Question: How do you extend the axis line in R to cover the extent of your data? For example, in

my data goes to about 2100 and I would like the line for the x axis to go that far, but not make a tickmark or label at 2100. Is this even possible in R?
Here is the code used to make the above plot:
'''
hist(x,breaks=50,xlab="...",main="",xlim=c(0,2100))
'''
Thanks.
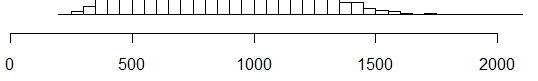
Answer: You need to use two axis commands; one for the axis line and another for the ticks and labels.
'''
set.seed(2); x <- rlnorm(1000, log(130))
hist(x, breaks=seq(0, 3000, by=200), xlim=c(0,2100), xaxt="n")
axis(1, at=c(0,2100), labels=c("",""), lwd.ticks=0)
axis(1, at=seq(0 , 2000, by=200), lwd=0, lwd.ticks=1)
'''